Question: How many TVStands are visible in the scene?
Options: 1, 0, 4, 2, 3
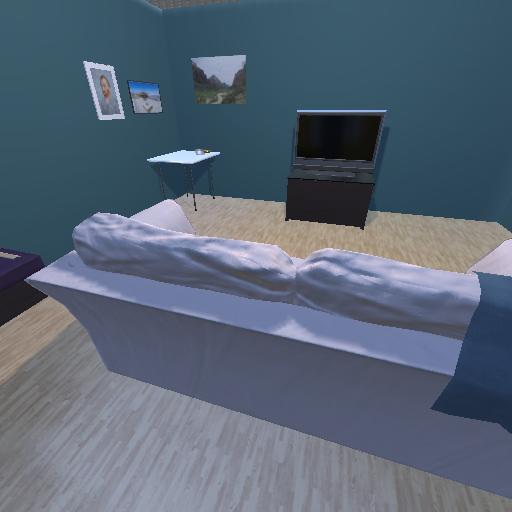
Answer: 1